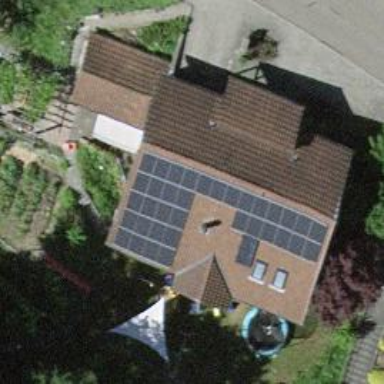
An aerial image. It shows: Solar photovoltaic panel generator.